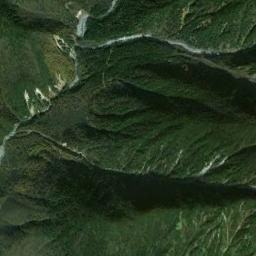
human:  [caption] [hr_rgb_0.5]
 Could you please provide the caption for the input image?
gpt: This mountain is completely covered by vegetation .

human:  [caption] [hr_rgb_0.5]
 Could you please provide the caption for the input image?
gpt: The mountain is full of green plants with lines of bare land .

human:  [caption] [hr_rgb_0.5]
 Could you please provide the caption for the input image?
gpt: The folded mountain consists of some ridges and valleys and is covered with dense vegetation .

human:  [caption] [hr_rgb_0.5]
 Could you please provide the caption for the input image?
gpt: The mountain is covered with grass .

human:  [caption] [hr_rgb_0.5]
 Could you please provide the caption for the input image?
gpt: There are some ravines on the green mountain .